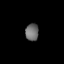
Tissue: lung
Cell type: Smooth muscle cells
Senescence score: 0.5622
Nuclear area (px): 223
Mean DAPI intensity: 107.996